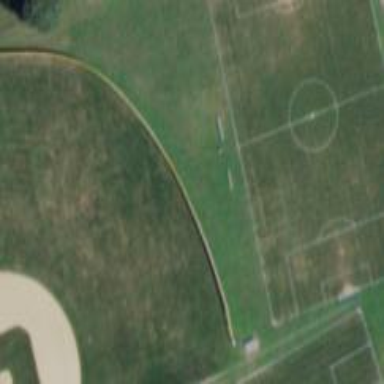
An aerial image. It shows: Football pitch for leisure and sports activities.